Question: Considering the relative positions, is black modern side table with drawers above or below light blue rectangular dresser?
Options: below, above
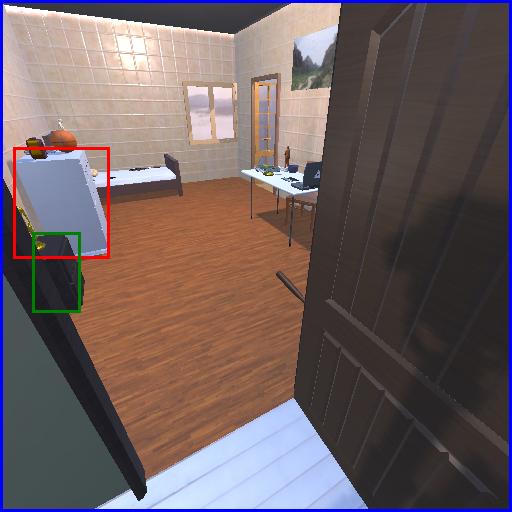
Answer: below